Question: I was reading the following sample problem on <URL>

"Consider building an SVM over the (very little) data set shown in Figure. Working geometrically, for an example like this, the maximum margin weight vector will be parallel to the shortest line connecting points of the two classes, that is, the line between (1,1) and (2,3), giving a weight vector of (1,2). The optimal decision surface is orthogonal to that line and intersects it at the halfway point. Therefore, it passes through (1.5,2). So, the SVM decision boundary is:
y = x_1 + 2x_2 - 5.5"
Can anybody kindly explain to me how we have got this equation? Thanks a lot in advance.
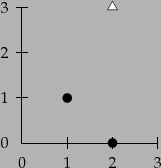
Answer: The line is perpendicular to the line between (1,1) and (2,3), and pass their center ((1+2)/2,(1+3)/2). Thus such line will achieve the maximum margin and separate (1,1) and (2,3).